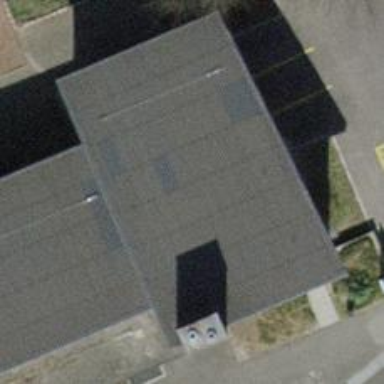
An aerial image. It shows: Kindergarten.